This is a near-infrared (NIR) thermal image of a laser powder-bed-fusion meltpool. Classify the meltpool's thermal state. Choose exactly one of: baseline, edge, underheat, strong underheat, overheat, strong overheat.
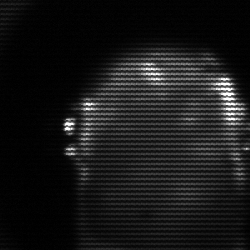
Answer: baseline